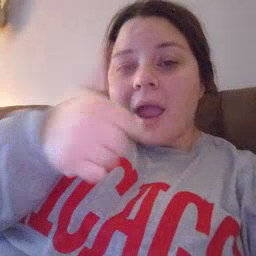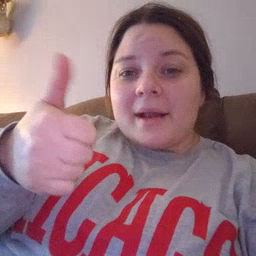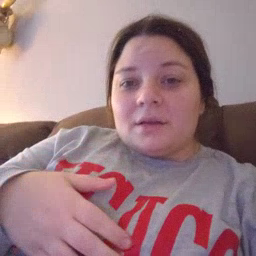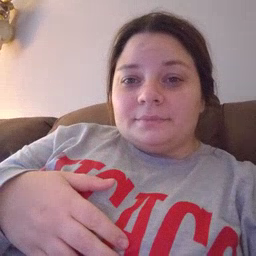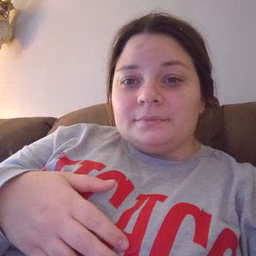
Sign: any